Question: I am working on a monitoring project, and every time I collect the data I generate a new ID for that collection.
I would like to have the latest code in an indexed view.
'''
SELECT THE_ID = MAX(THE_ID) FROM [dbo].[monit_server_space_by_drive]
'''
something like this:
'''
CREATE VIEW V_LAST_ID
WITH SCHEMABINDING
AS
SELECT THE_ID = MAX(THE_ID) FROM [dbo].[monit_server_space_by_drive]
CREATE UNIQUE CLUSTERED INDEX UC_IDX_V_LAST_ID ON V_LAST_ID (THE_ID)
'''
Is this possible or are there any alternatives?
this is how I intend to use it:
'''
SELECT
M.[THE_ID]
,M.[serverid]
,s.SQLServerName
,s.[Environment]
,M.[DRIVE]
,M.[Volume_Size_GB]
,[VolumeUsed_GB] = CAST (M.[VolumeUsed_MB] / 1024.00 AS NUMERIC (18,2))
,M.[VolumeSpaceAvailable_GB]
, DrivePercentUsed = 100 - M.[VolumePercentAvailable]
,M.[VolumePercentAvailable]
FROM [dbo].[monit_server_space_by_drive] M
INNER JOIN DBO.V_LAST_ID V
ON M.THE_ID = V.THE_ID
INNER JOIN [dbo].[tblServers] S
ON M.serverid = s.ServerID
order by M.[ClusterName]
'''
The primary key of table [dbo].[monit_server_space_by_drive] is made up of three fields:
'''
USE [Monitoring]
GO
ALTER TABLE [dbo].[monit_server_space_by_drive] ADD CONSTRAINT [PK_monit_server_space_by_drive] PRIMARY KEY CLUSTERED
( [THE_ID] ASC,
[serverid] ASC,
[volumeID] ASC
)ON [FGMONITORING]
'''
The table definition:
'''
CREATE TABLE [dbo].[monit_server_space_by_drive](
[THE_ID] [int] NOT NULL,
[serverid] [int] NOT NULL,
<URL> NOT NULL,
[nodeid] [int] NOT NULL,
<URL> NULL,
[volumeID] [int] NOT NULL,
[LastSync] [datetime] NULL,
<URL> NULL,
<URL> NULL,
<URL> NULL,
<URL> NULL,
<URL> NULL,
[dt] [datetime] NULL,
[_year] [smallint] NULL,
[_month] [tinyint] NULL,
[_day] [tinyint] NULL,
[_week] [tinyint] NULL CONSTRAINT [DF_monit_server_space_by_drive__week] DEFAULT ((0)),
[_hour] [tinyint] NULL,
[_min] [tinyint] NULL,
[_weekday] [tinyint] NULL,
[VolumeUsed_MB] AS ([volume_size_MB]-[volumeSpaceAvailable_MB]) PERSISTED,
CONSTRAINT [PK_monit_server_space_by_drive] PRIMARY KEY CLUSTERED
(
[THE_ID] ASC,
[serverid] ASC,
[volumeID] ASC
) ON [FGMONITORING_INDEX]
) ON [FGMONITORING]
'''
Below is an example of the data this table holds. Each time I gather data for connection THE_ID is increased by one. Within the same THE_ID I have all the servers in my environment.

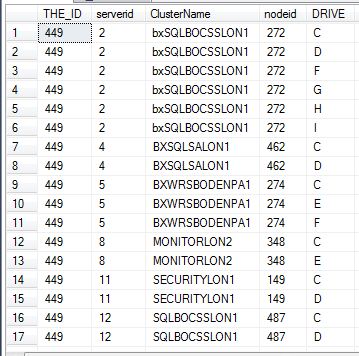
Answer: If this were to work then each time you inserted a new record, the index for the view would have to be updated.
Why not do this more directly using a trigger to update the last ID into a tiny table.
'''
CREATE TABLE DBO.V_LAST_ID( [THE_ID] [int] NOT NULL );
INSERT DBO.V_LAST_ID (THE_ID) VALUES (0); --Starting row
CREATE TRIGGER Dbo.KeepV_LAST_IDNumber ON [dbo].[monit_server_space_by_drive]
AFTER INSERT AS
BEGIN
DECLARE @MaxInserted int;
SELECT @MaxInserted = MAX(THE_ID) FROM inserted;
UPDATE DBO.V_LAST_ID
SET THE_ID = @MaxInserted
WHERE THE_ID < @MaxInserted;
END
'''
You can then use this table as you intended instead of the view.